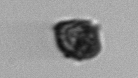
Label: Kryptoperidinium_triquetrum